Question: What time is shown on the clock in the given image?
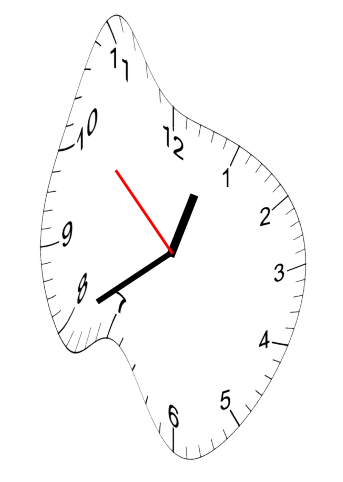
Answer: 12:39:52